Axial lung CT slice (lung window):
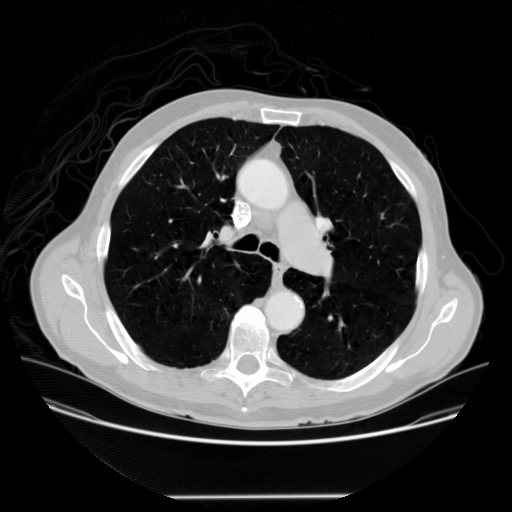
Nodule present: no